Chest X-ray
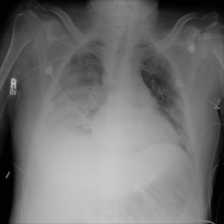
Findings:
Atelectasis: negative
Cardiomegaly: negative
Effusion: positive
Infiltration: negative
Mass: negative
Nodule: negative
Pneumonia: negative
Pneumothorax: negative
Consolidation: negative
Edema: positive
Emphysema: negative
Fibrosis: negative
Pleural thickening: negative
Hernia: negative